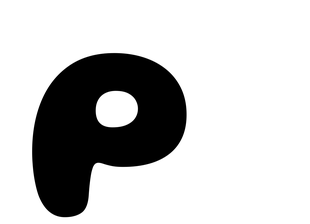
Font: Gluten_ExtraBold